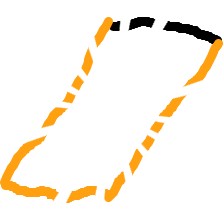
Shape: parallelogram